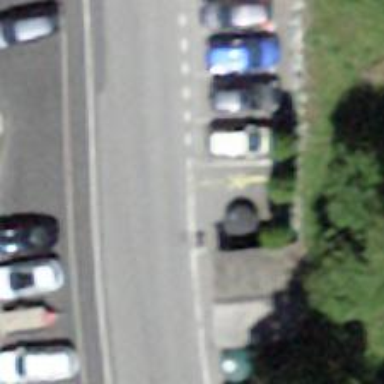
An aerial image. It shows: Bus stop with platform for public transport.